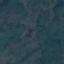
Label: Forest